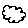
Label: cloud